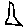
Label: triangle